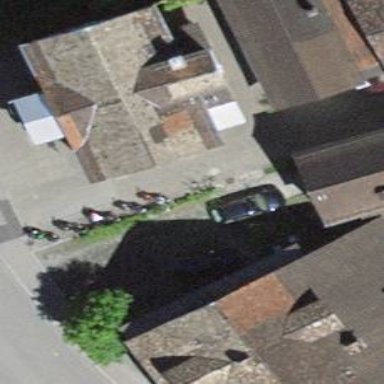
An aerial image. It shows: Building that is motorcycle shop.